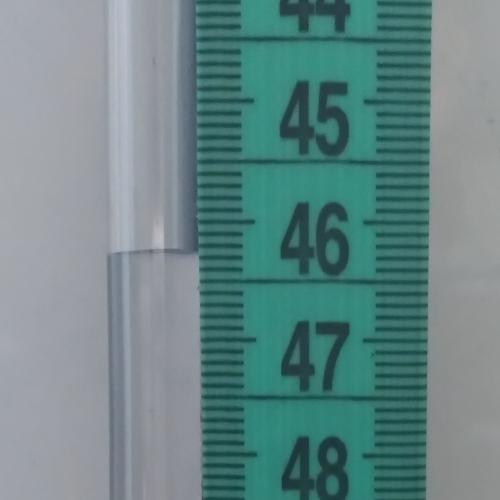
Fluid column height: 46.3 cm